Question: I'm working on simple iPhone app and I'm trying to get core data working. I currently have two entities in my data model, it looks like this:

In my application I have a tableview that should display all pages that belongs to a certain note block. I currently use:
'''
NoteblockAppController * appController = [NoteblockAppController sharedNoteblockAppController];
NSArray * list = [appController allInstancesOf:@"Page" orderBy:@"createdAt"];
noteblockPages = [list mutableCopy];
'''
But this obviously doesn't work since it always shows the same pages. I assume that I have to fetch the result some other way, but I don't know how.
I'm quite stuck so any tips/tricks would be great.
Thanks.
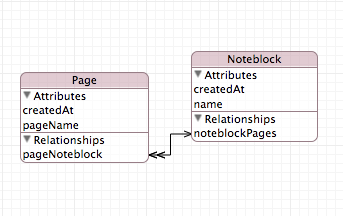
Answer: I like to add derived methods to access things like this. I add these to the custom class but don't model them in the data model.
Once you get your accessor working correctly, it should return a mutable set. Then:
'''
- (NSArray *)noteblockPagesArray {
NSMutableSet *pages = self.noteblockPages;
NSSortDescriptor *sortDescriptor = [NSSortDescriptor sortDescriptorWithKey:@"createdAt" ascending:YES];
NSArray *orderedPages = [pages sortedArrayUsingDescriptors:[NSArray arrayWithObject:sortDescriptor]];
return orderedPages;
}
'''
Modify to cache value as appropriate/needed.